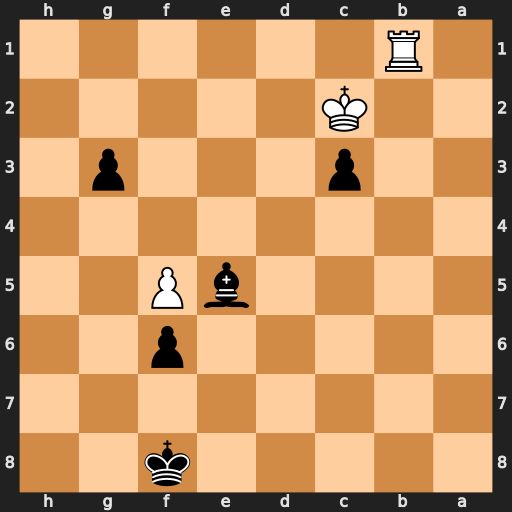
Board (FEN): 5k2/8/5p2/4bP2/8/2p3p1/2K5/1R6
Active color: b
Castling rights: -
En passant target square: -
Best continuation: Bd4 Rb4 g2 Rxd4 g1=Q